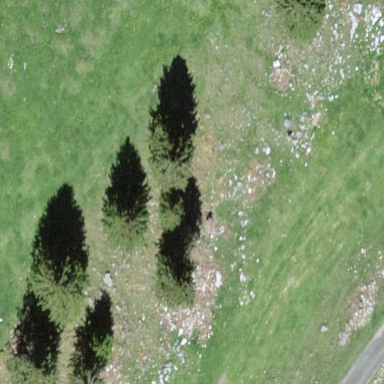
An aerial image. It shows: Forest with needle-leaved trees.